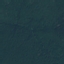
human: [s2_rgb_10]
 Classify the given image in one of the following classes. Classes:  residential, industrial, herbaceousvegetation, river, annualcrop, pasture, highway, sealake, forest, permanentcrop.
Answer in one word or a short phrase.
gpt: Forest